Question: I am trying to pass command line arguments which I then concatenate appropriately to generate shell commands so that I can run them using system() (I know it is not advisable and there are better ways but I have been asked to do it in this way only). But there's some problem in concatenation of the strings that I pass
Here is the code (I have printed everything at every step to get a clear understanding and no I haven't yet written the system() calls,first I need to sort this concatenation out):
'''
#include <stdio.h>
#include <stdlib.h>
#include <string.h>
int main(int argc, char *argv[]) {
char* path=argv[1];
char* oldName=argv[2];
char* newName=argv[3];
char* command1="cd ";
char* command2="ren ";
printf("
%s
%s
%s
%s
%s
",command1,command2,path,oldName,newName);
strcat(command1,path);
printf("
%s
%s
%s
%s
%s
",command1,command2,path,oldName,newName);
strcat(oldName," ");
strcat(oldname,newName);
printf("
%s
%s
%s
%s
%s
",command1,command2,path,oldName,newName);
strcat(command2,oldName);
printf("
%s
%s
%s
%s
%s
",command1,command2,path,oldName,newName);
return 0;
}
'''
However after concatenating command1 to path everything gets messed up.

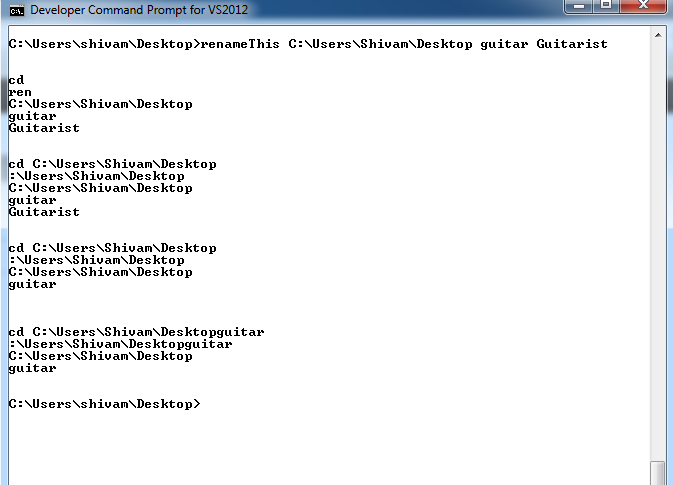
Answer: You need to allocate space using a character buffer to prevent the strcat from crashing, like this:
'''
#include <stdio.h>
#include <stdlib.h>
#include <string.h>
int main(int argc, char *argv[]) {
char* path=argv[1];
char oldName[256];
char* newName=argv[3];
char command1[256];
char command2[256];
strcpy(command1, "cd ");
strcpy(command2, "ren ");
strcpy(oldName, argv[2]);
printf("
%s
%s
%s
%s
%s
",command1,command2,path,oldName,newName);
strcat(command1,path);
printf("
%s
%s
%s
%s
%s
",command1,command2,path,oldName,newName);
strcat(oldName," ");
strcat(oldName,newName);
printf("
%s
%s
%s
%s
%s
",command1,command2,path,oldName,newName);
strcat(command2,oldName);
printf("
%s
%s
%s
%s
%s
",command1,command2,path,oldName,newName);
return 0;
}
'''